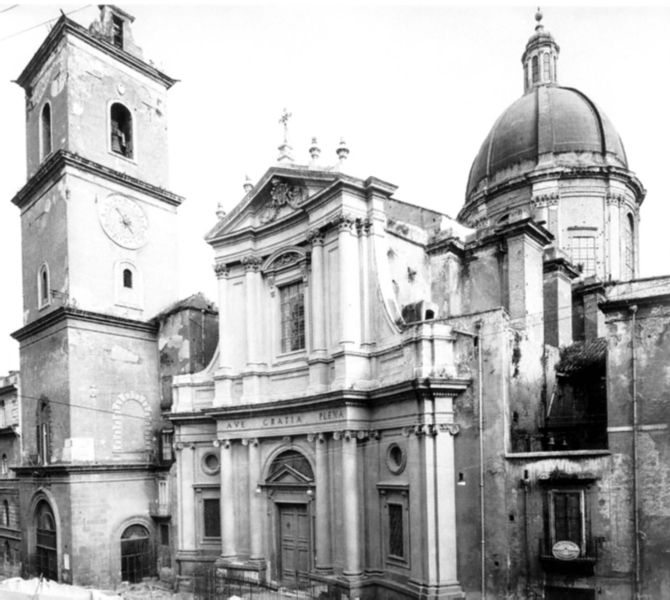
Titel: Neapel, Chiesa dell’Annunziata
Künstler: Luigi Vanvitelli
Standort: Neapel, Chiesa dell’Annunziata (EU - I - Kampanien)
Schlagwörter: himmel, fenster, lampe, schwarz, säule, säulen, tür, weiss, gebäude, haus, architektur, gitter, kirche, schornstein, turm, schrift, italien, giebel, pilaster, kuppel, krieg, schaden, zerstörung, uhr, vasen, hoch, tor, foto, eingang, glockenturm, kreuz, münchen, rundfenster, torbogen, dom, kuppe, schwarzweiß, kathedrale, rom, photo, fries, dreiecksgiebel, portal, florenz, kapelle, zerstört, campanile, turmuhr, basilika, oculi, dreiecksgibel, fasade, uhrturm, sienna, kupel, beschädigt, einsturz, sonnenuhr, idiculum, eingestürzt, ave, eubgabg, idikulum, bombentreffer, foto sw, schwarzweis